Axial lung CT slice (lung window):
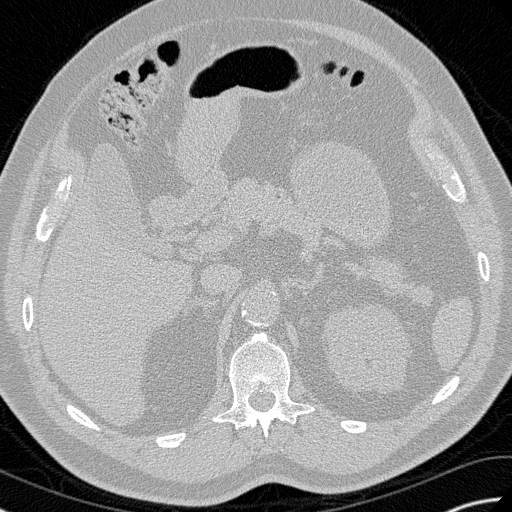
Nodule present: no